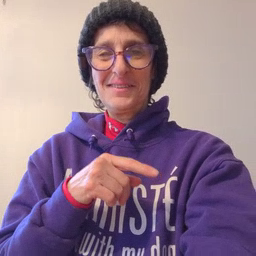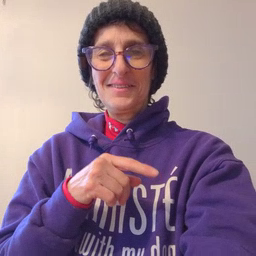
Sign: hesheit